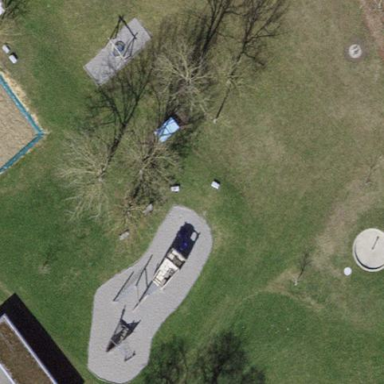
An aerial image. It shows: Playground featuring climbing frame.